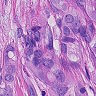
Metastatic tissue present: yes